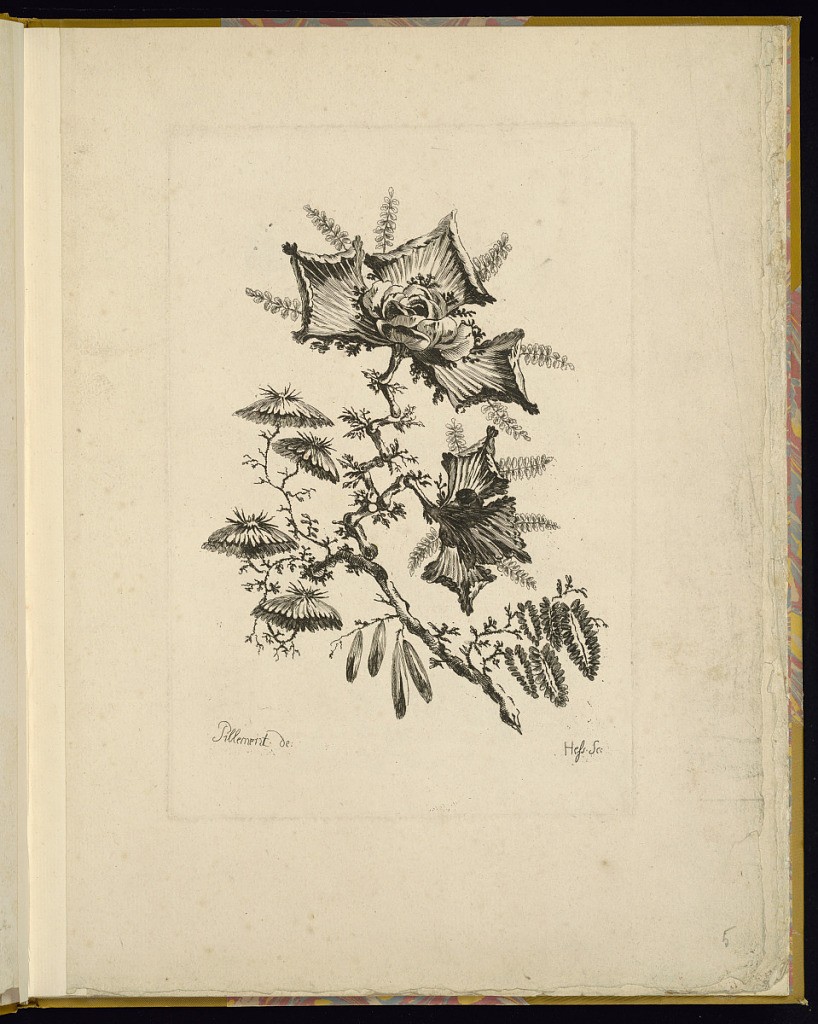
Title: Design for Chinoiserie Flowers
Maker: Jean-Baptiste Pillement, French, 1728–1808
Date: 1765–73
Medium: Etching on laid paper
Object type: Print
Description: Design for fantastical chinoiserie-style flowers from a series of six plates. A variety of differently shaped and sized sprigs of flowers and leaves originating from the same stem. The plate is signed